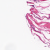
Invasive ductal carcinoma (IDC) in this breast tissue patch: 0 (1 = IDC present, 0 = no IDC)